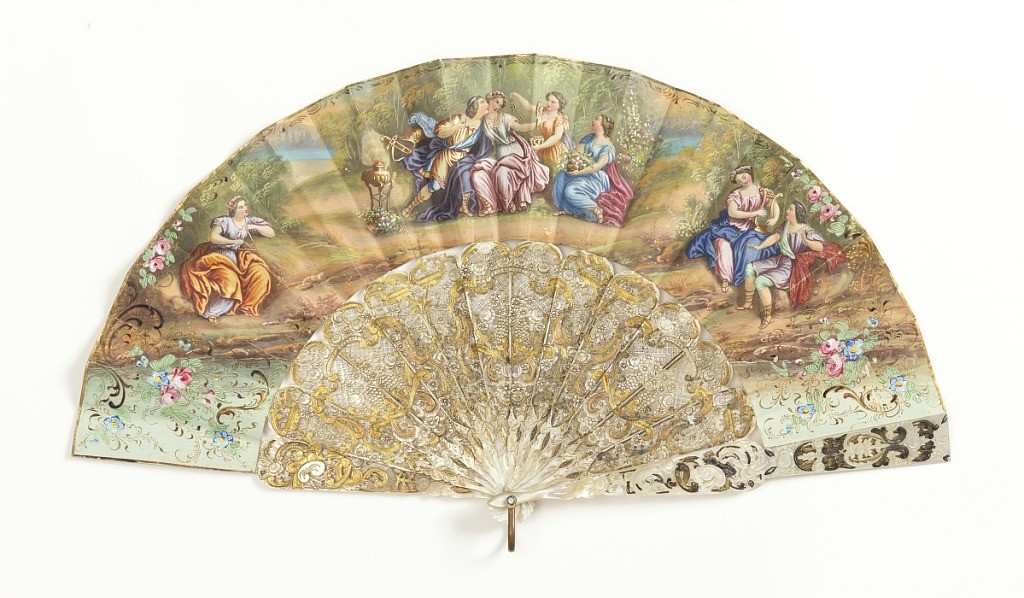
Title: Pleated fan
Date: ca. 1860
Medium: Paper leaf with hand-colored lithograph, pierced, carved and gilded mother-of-pearl sticks, rivet set with a faceted stone, gilt metal bail
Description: Pleated fan. Leaf of paper with hand-colored lithograph. Obverse: three classical figure groups in landscape. Reverse: smaller scale single landscape with distant buildings and figures. Pierced, carved and gilded mother-of-pearl sticks wide enough to form uninterrupted mass of decoration at gorge when open. Rivet is set with a faceted stone. Gilt metal bail.